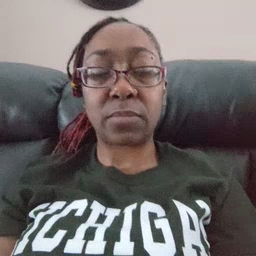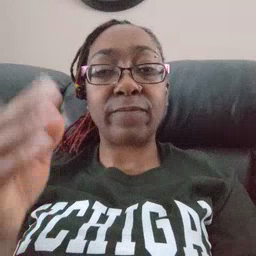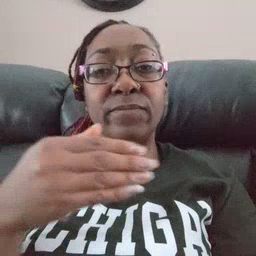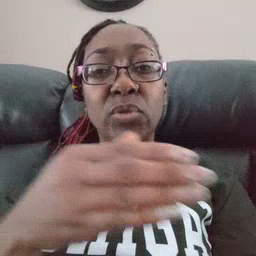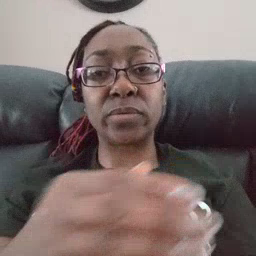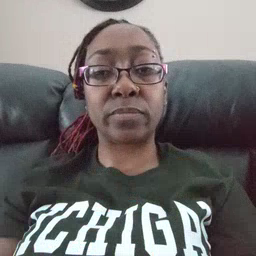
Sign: fish